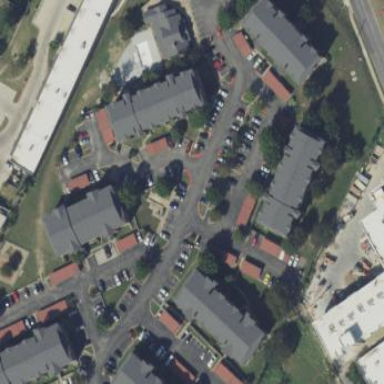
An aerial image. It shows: Residential area with apartments.